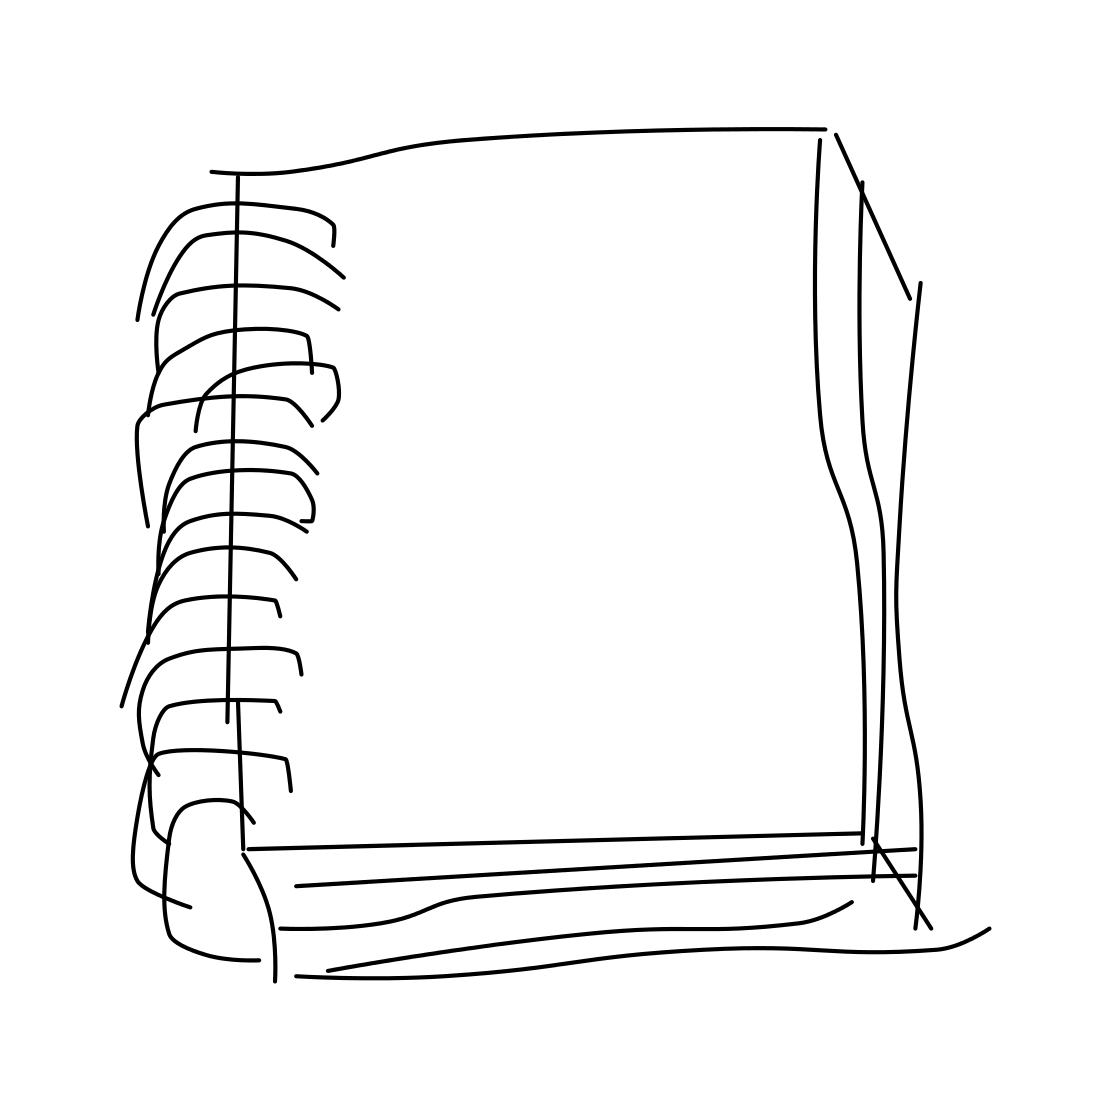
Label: book